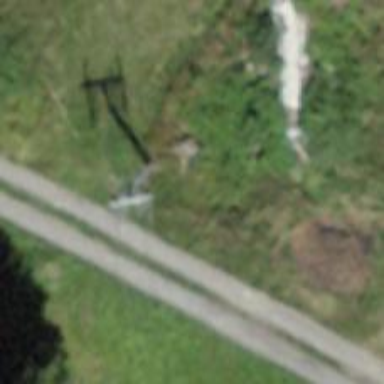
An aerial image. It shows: Pylon used for aerialway.